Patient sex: F
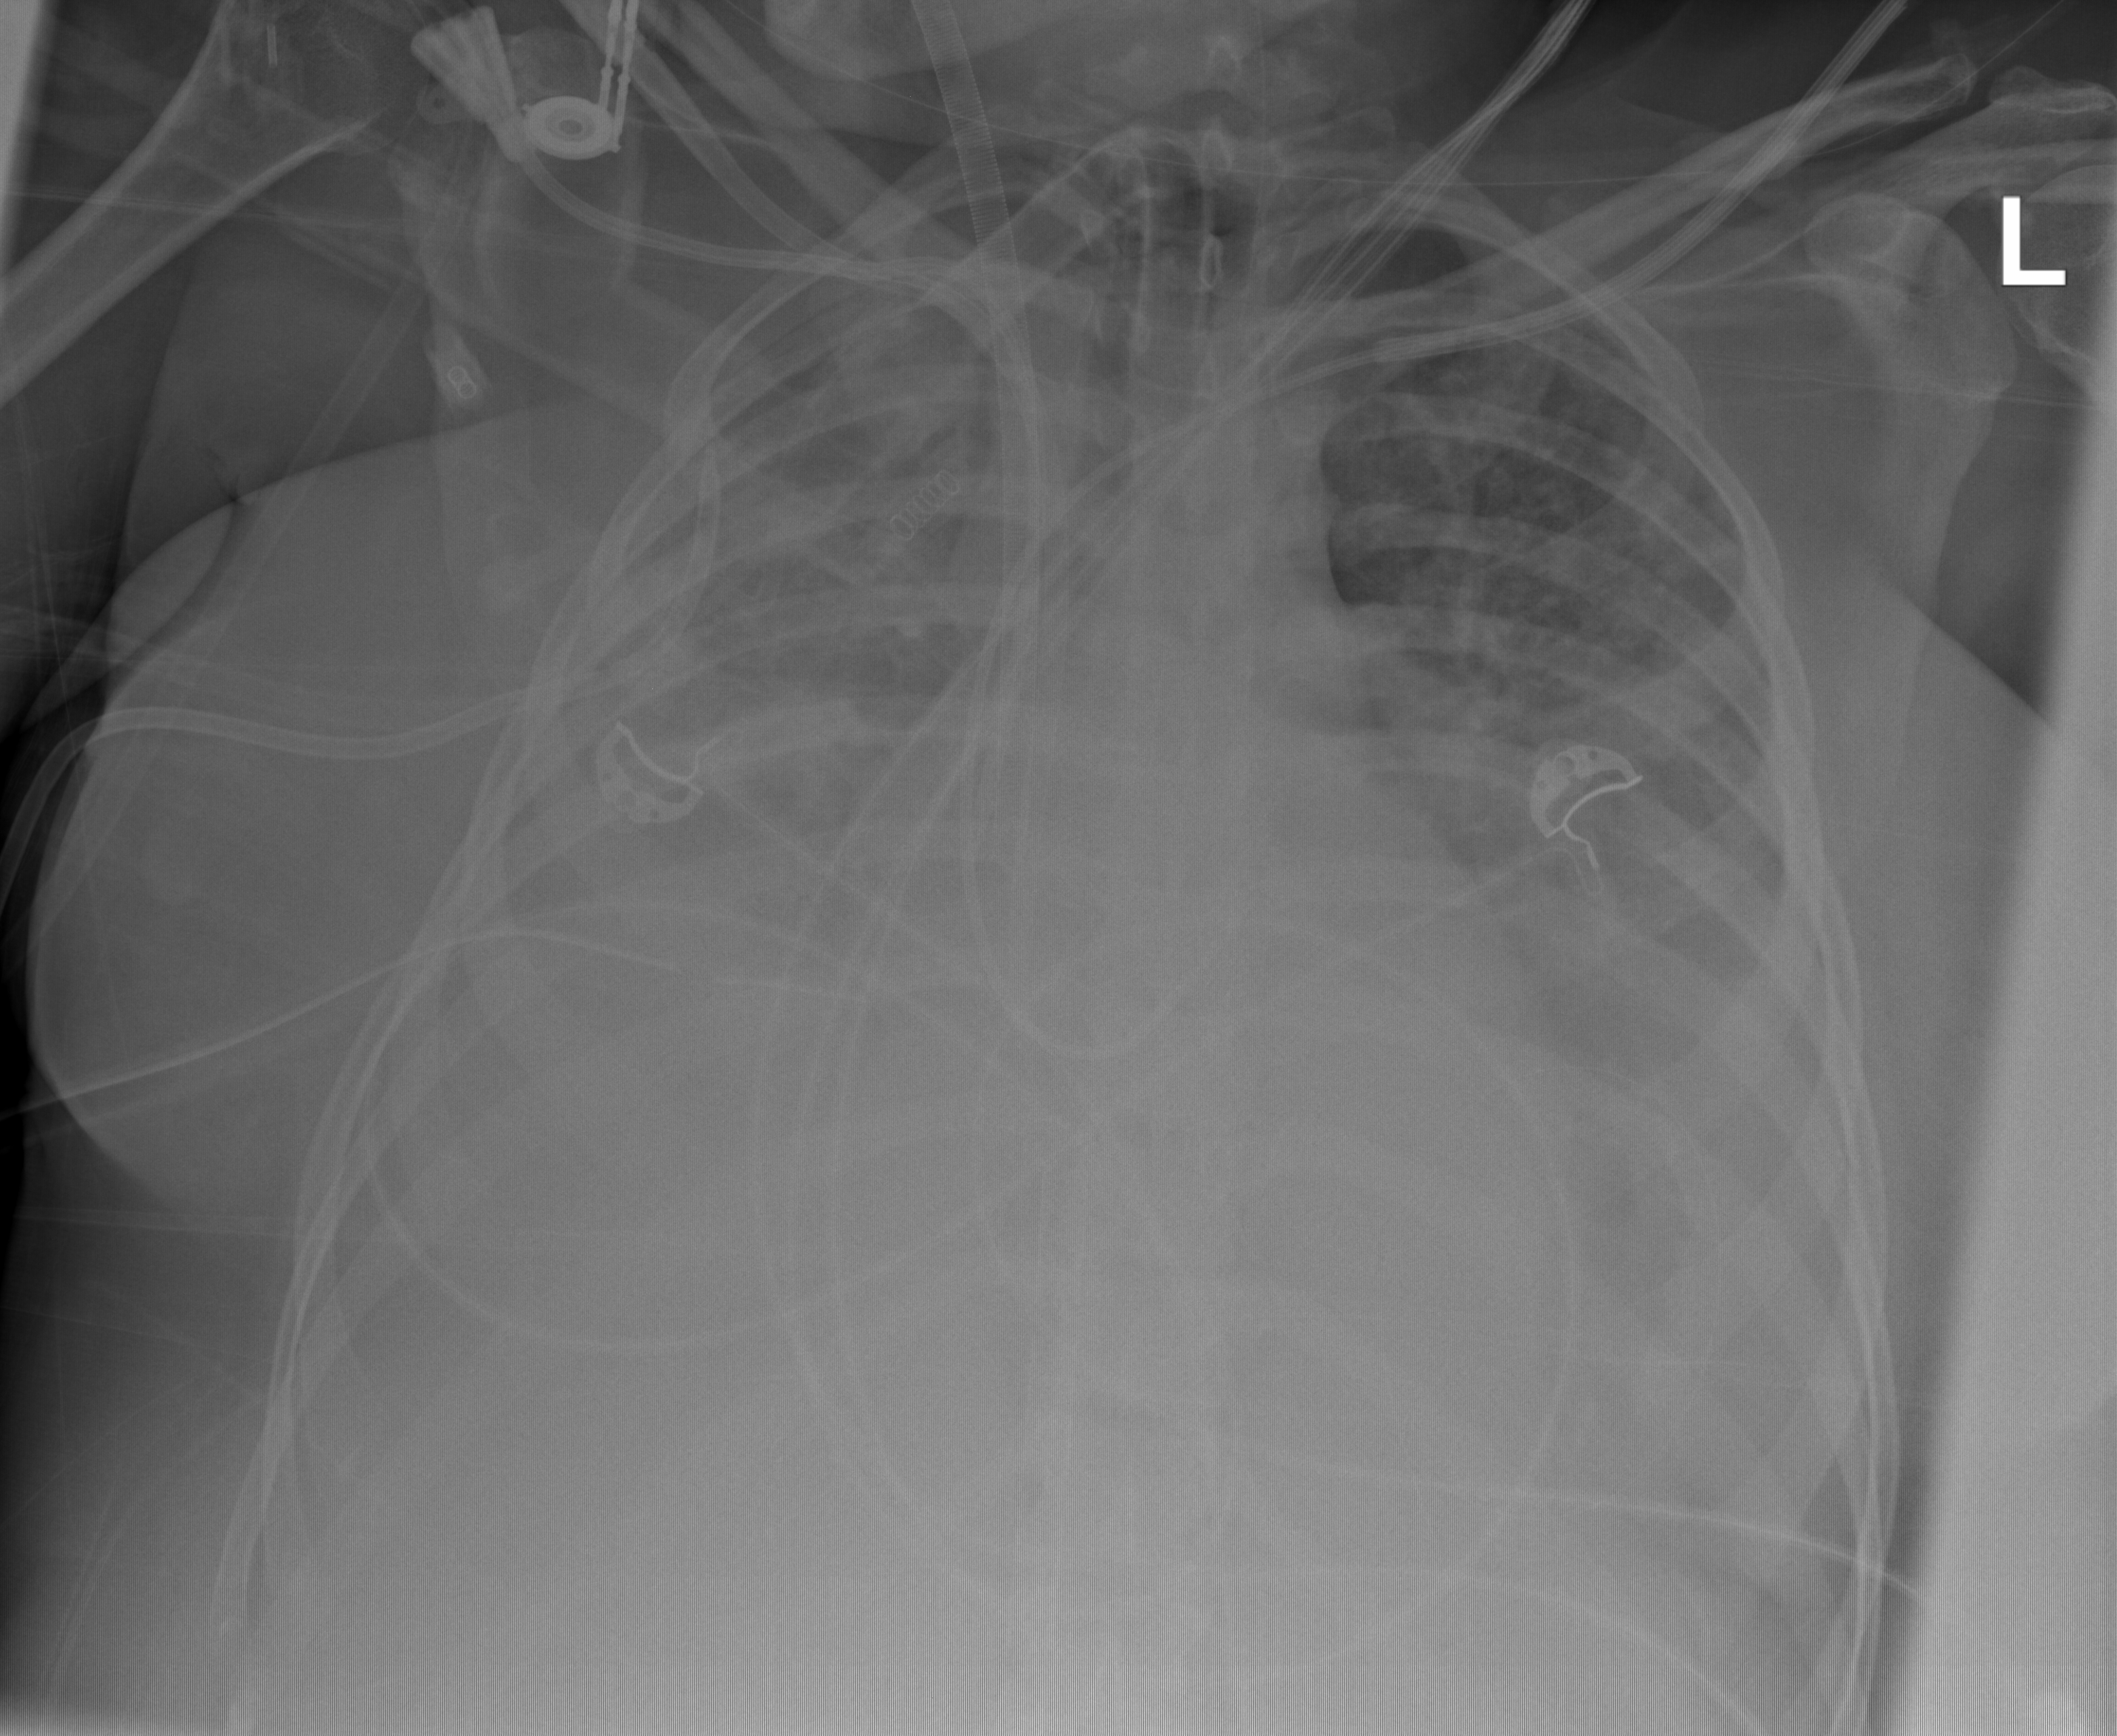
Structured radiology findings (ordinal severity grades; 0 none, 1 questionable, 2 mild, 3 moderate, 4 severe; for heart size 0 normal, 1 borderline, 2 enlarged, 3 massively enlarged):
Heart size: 0
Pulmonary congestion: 0
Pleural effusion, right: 2
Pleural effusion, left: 2
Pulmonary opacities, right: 3
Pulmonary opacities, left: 3
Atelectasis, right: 3
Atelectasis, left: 3